The image is an STFT spectrogram (time versus frequency) of a rolling-element bearing's vibration signal. Diagnose the bearing from this image, choosing from: normal, inner_race, outer_race, ball.
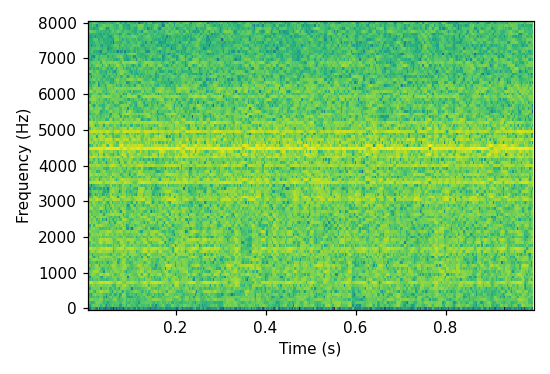
Answer: outer_race